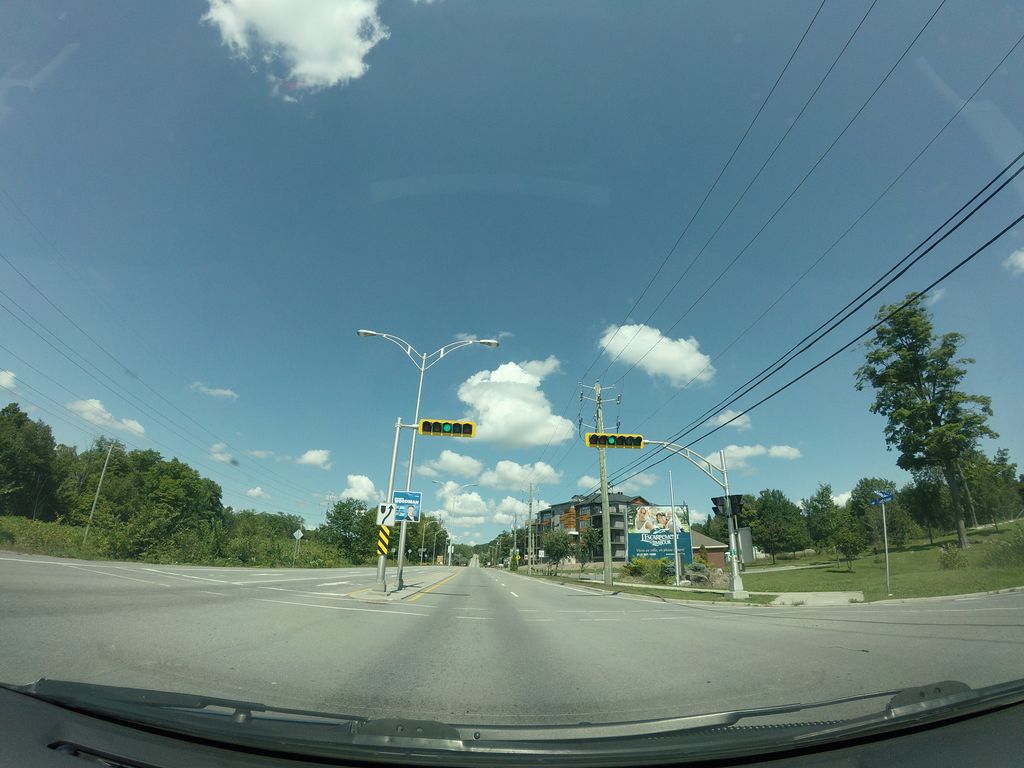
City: ottawa-gatineau